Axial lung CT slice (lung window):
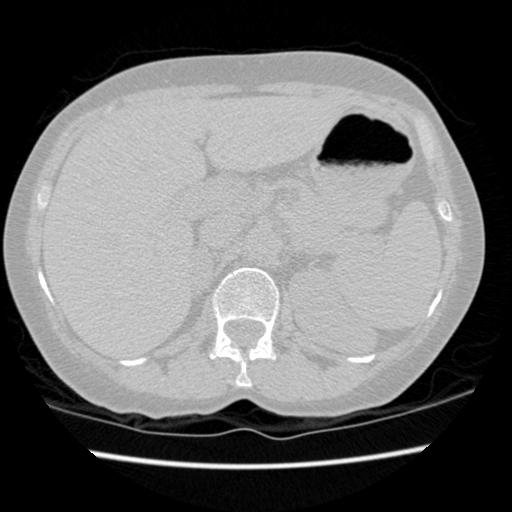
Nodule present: no